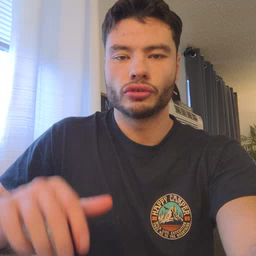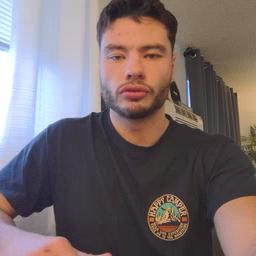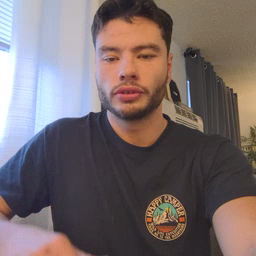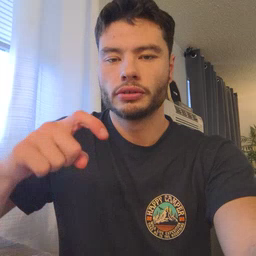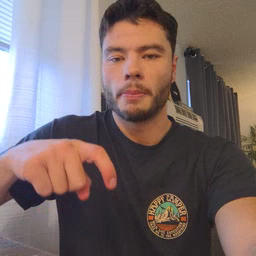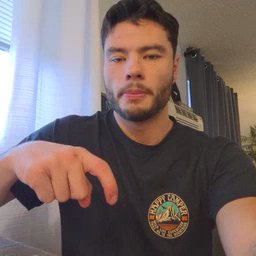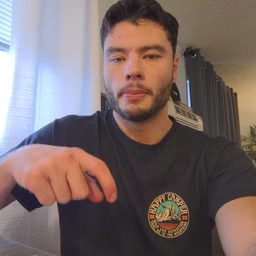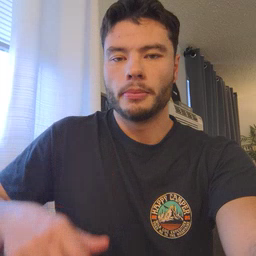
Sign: time